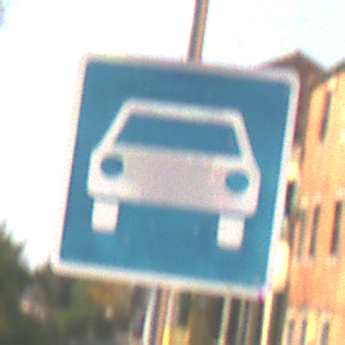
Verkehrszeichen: Kraftfahrstrasse
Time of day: MorningAfternoon
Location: Outdoor (Urban)
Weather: Clear
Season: NotSpecified
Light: Natural